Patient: sex M, age 72
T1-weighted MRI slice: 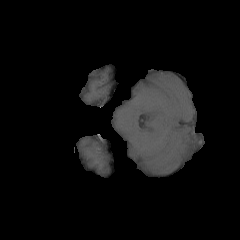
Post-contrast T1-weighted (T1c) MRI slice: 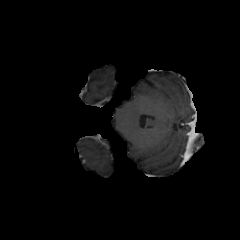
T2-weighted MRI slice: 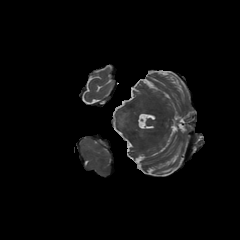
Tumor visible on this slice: yes
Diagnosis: Glioblastoma, IDH-wildtype
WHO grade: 4